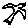
Label: bird